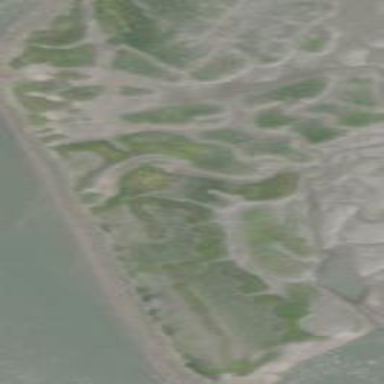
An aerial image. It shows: Marsh wetland with tidal influence.